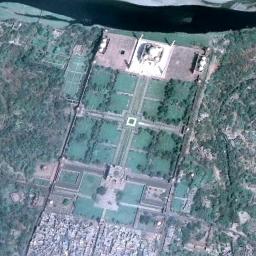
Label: palace